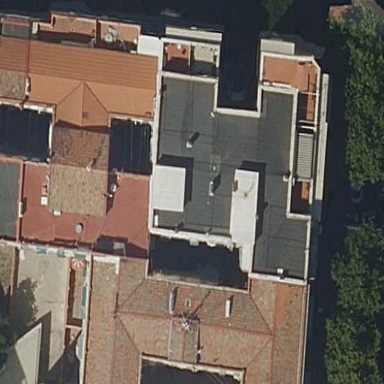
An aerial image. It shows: View of apartment building.